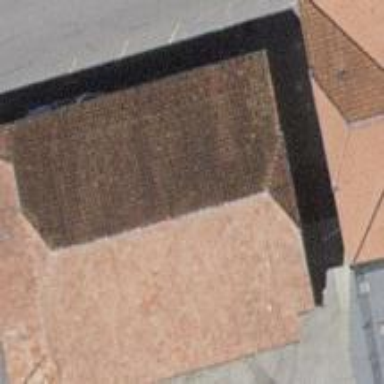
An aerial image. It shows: Barn.